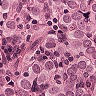
Metastatic tissue present: yes